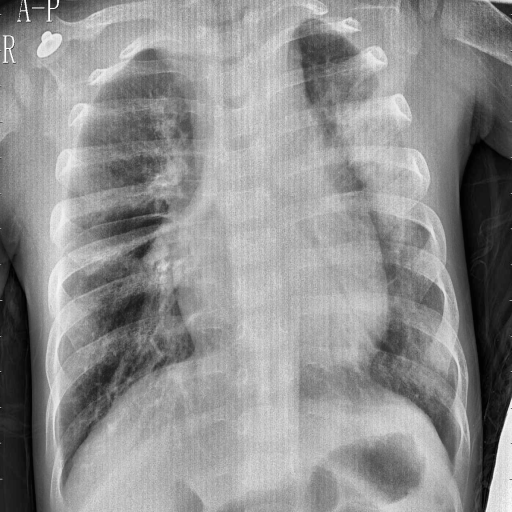
Finding: PNEUMONIA